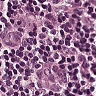
Metastatic tissue present: yes